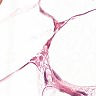
Metastatic tissue present: no